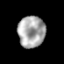
Tissue: prostate
Cell type: T cells
Senescence score: 0.2443
Nuclear area (px): 840
Mean DAPI intensity: 167.764